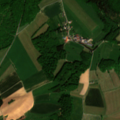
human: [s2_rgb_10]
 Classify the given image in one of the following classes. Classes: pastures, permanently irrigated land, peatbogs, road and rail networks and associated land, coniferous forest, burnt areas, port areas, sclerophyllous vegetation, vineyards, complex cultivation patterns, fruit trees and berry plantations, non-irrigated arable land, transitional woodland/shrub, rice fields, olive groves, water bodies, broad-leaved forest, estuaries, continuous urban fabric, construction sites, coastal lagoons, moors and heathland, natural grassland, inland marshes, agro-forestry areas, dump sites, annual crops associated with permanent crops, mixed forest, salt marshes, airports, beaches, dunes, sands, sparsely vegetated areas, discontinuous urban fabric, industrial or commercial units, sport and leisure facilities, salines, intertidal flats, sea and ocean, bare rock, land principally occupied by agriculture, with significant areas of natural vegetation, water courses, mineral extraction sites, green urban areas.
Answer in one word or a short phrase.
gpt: non-irrigated arable land, pastures, land principally occupied by agriculture, with significant areas of natural vegetation, broad-leaved forest, coniferous forest